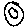
Label: circle